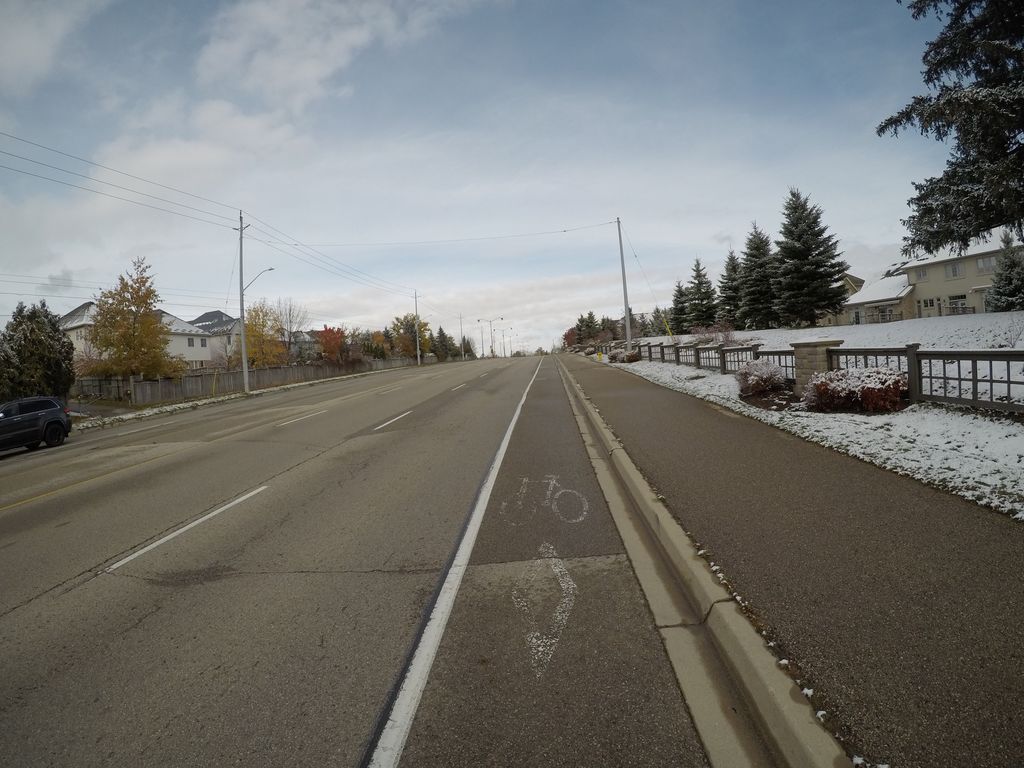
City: kitchener-waterloo